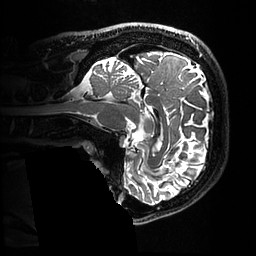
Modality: T2w
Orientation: sagittal
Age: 47
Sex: male
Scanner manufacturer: ge
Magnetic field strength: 3 T
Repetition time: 3.202 s
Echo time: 0.06024 s